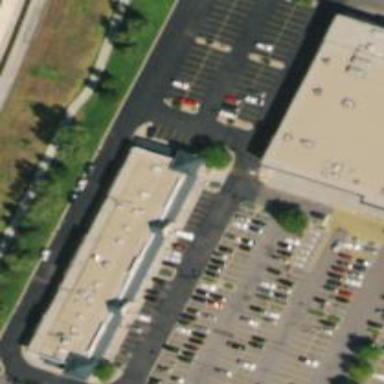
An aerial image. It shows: Parking space.